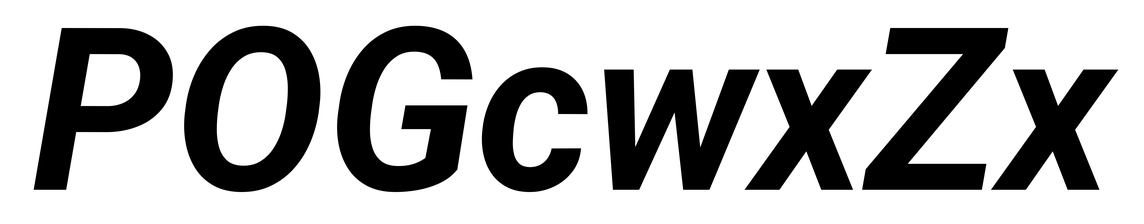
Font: Roboto-Italic_Bold_Italic